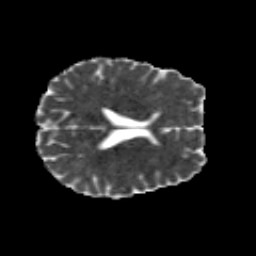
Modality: MD
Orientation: axial
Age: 22
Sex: male
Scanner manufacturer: siemens
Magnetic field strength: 3 T
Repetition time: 8.8 s
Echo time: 0.085 s